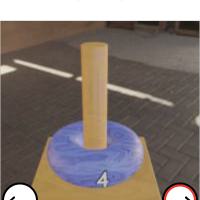
Task: sum
Answer: 4